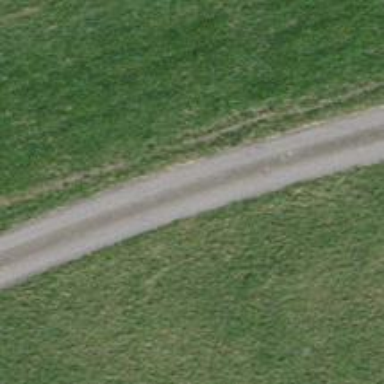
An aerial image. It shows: Well-maintained track road of grade 1.